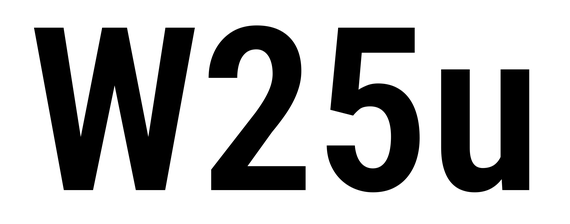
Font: Roboto_Condensed_SemiBold